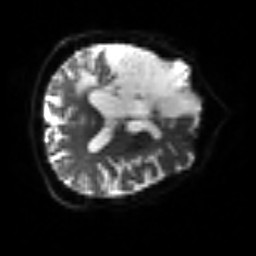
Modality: sbref
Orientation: axial
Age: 64
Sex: male
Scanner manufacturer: siemens
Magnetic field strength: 3 T
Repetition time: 3.2 s
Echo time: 0.081 s